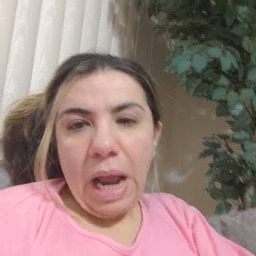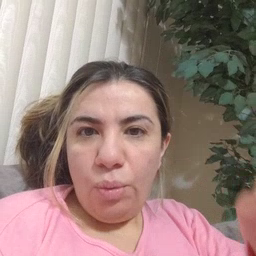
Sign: hello